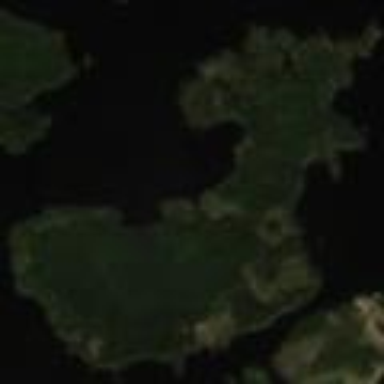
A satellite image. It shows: Island.